Question: I have attached a Image with my problem please Help me....
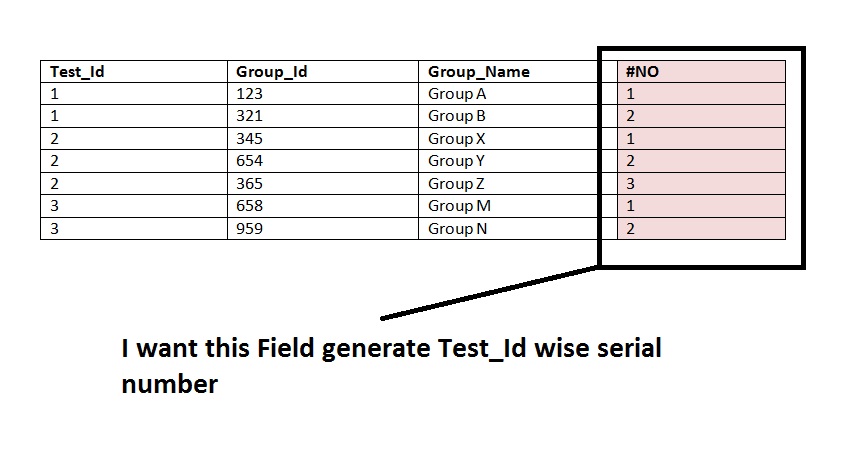
Answer: <URL>
'''
select *,row_number() over(partition by Test_ID order by Test_id) as [#no]
from table_name
'''
If column is already present in Table, and if you want to it than use the below Query
Treating 'Group_Id' as Primary key
'''
update t1
set t1.[#no]=t2.[#no]
from table_name t1
inner join
(select Group_Id,row_number() over(partition by Test_ID order by Test_id) as [#no]
from table_name)t2 on t1.Group_Id=t2.Group_Id
'''